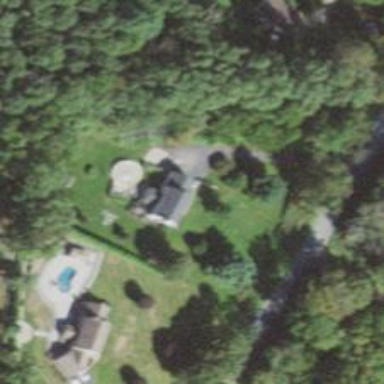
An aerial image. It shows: Residential driveway.